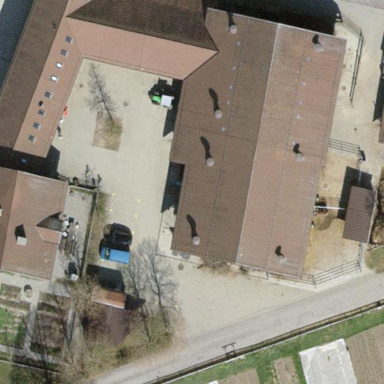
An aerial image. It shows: Farmyard area.